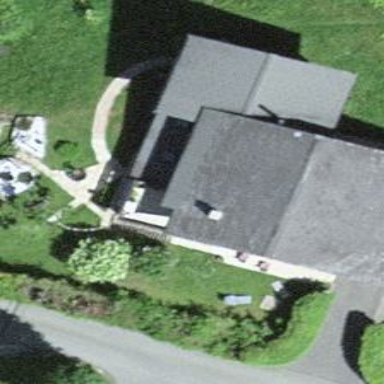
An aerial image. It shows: Simple and straightforward house.